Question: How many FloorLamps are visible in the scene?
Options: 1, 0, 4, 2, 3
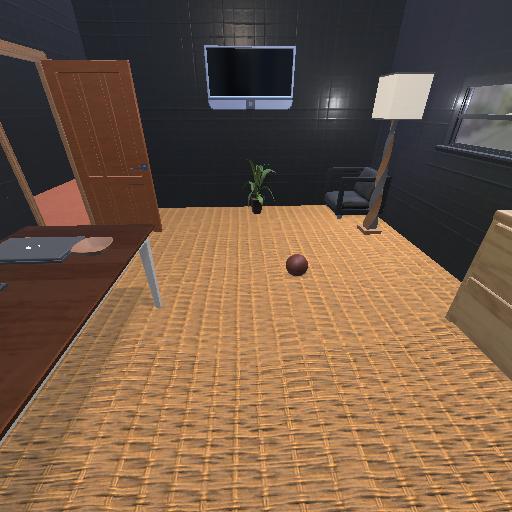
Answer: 1